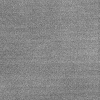
Atmospheric dust classification: dusty